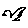
Label: bird